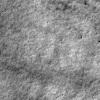
Atmospheric dust classification: not_dusty